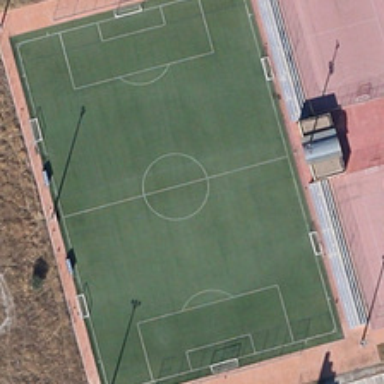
A football field is near a piece of bareland .